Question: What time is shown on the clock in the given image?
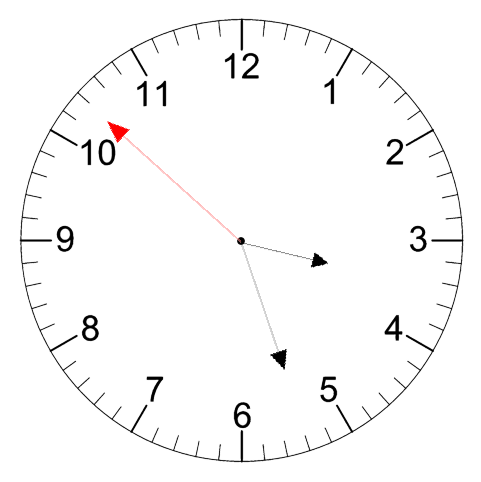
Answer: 03:26:52